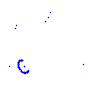
Particle: proton